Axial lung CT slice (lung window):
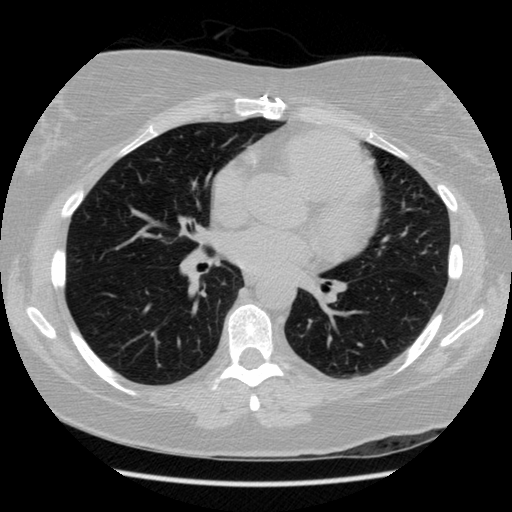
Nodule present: no